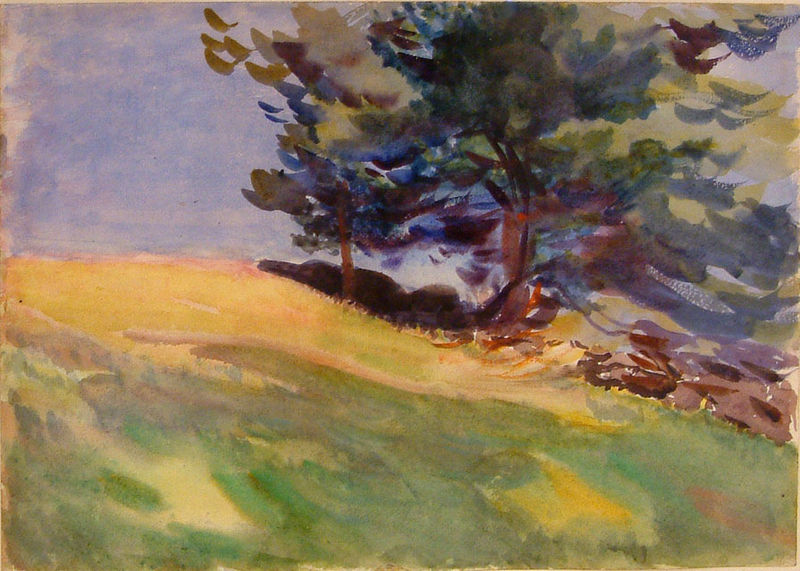
Titel: Near June Street
Künstler: John Singer Sargent
Standort: Amherst (Massachusetts, USA)
Institution: Mead Art Museum, Amherst College
Schlagwörter: himmel, bäume, landschaft, bunt, gras, wiese, farbe, blue, red, green, painting, yellow, brown, expressionistisch, verschwommen, cloud, rocks, sky, tree, field, hill, landscape, nature, horizon, trees, forest, grass, light, pine, drawing, hillside, purple, shadow, bird, birds, wind, abstract, meadow, violet, leaves, watercolor, watercolour, colours, ground, lines, slope, brushstrokes, leaf, aquarell, land, impression, root, breeze, drwaing, hedge, pine tree, greenary, aqua tinta